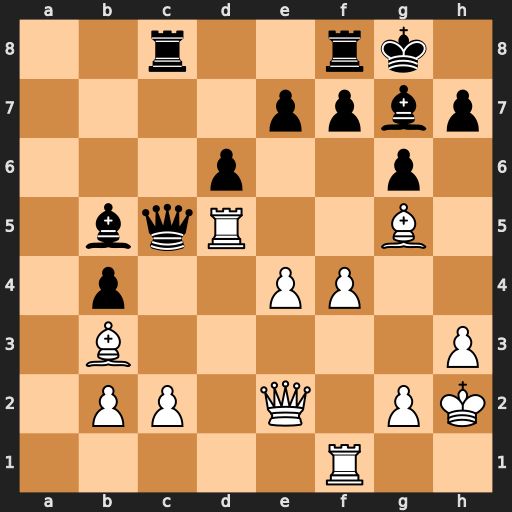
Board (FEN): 2r2rk1/4ppbp/3p2p1/1bqR2B1/1p2PP2/1B5P/1PP1Q1PK/5R2
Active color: w
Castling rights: -
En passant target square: -
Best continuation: Qxb5 Qxb5 Rxb5